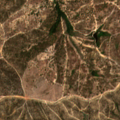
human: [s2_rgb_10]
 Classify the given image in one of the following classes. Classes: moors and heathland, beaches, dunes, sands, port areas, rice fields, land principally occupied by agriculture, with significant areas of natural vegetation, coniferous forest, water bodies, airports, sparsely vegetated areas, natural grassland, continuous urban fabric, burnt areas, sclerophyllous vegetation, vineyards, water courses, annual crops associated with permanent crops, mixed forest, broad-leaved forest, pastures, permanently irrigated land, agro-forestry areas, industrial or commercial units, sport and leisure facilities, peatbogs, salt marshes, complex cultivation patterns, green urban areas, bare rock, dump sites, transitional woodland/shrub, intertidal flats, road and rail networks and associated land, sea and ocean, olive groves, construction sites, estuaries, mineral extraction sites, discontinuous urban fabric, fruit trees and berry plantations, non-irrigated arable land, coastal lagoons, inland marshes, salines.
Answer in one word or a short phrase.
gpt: broad-leaved forest, transitional woodland/shrub